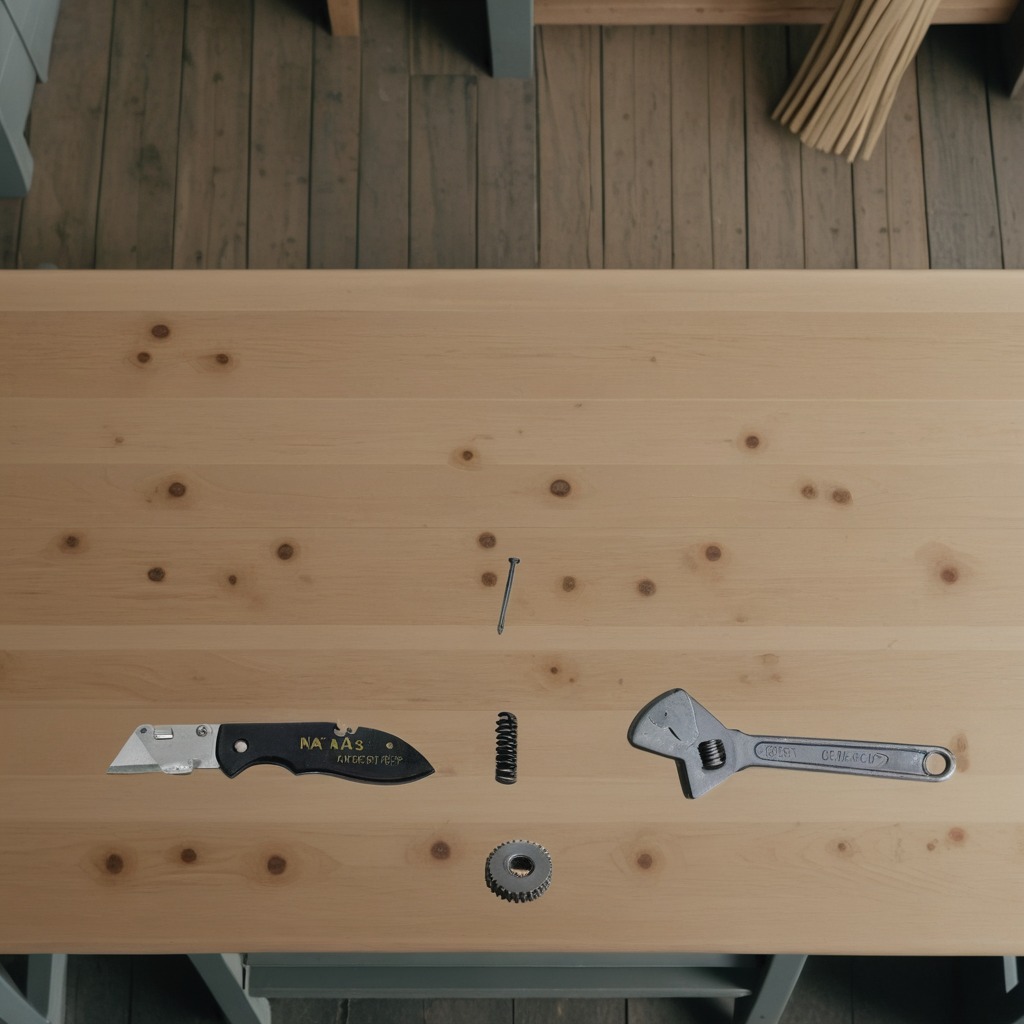
A steel gear with teeth, a utility knife, an iron nail, a coiled metal spring, and a wrench are lying on the workbench inside a coastal fishing gear workshop.